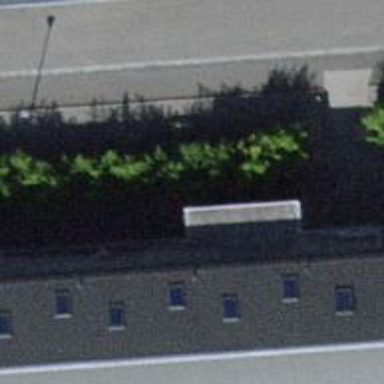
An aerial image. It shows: Urban tree with needle-leaved evergreen foliage.